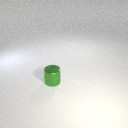
small green metal cylinder